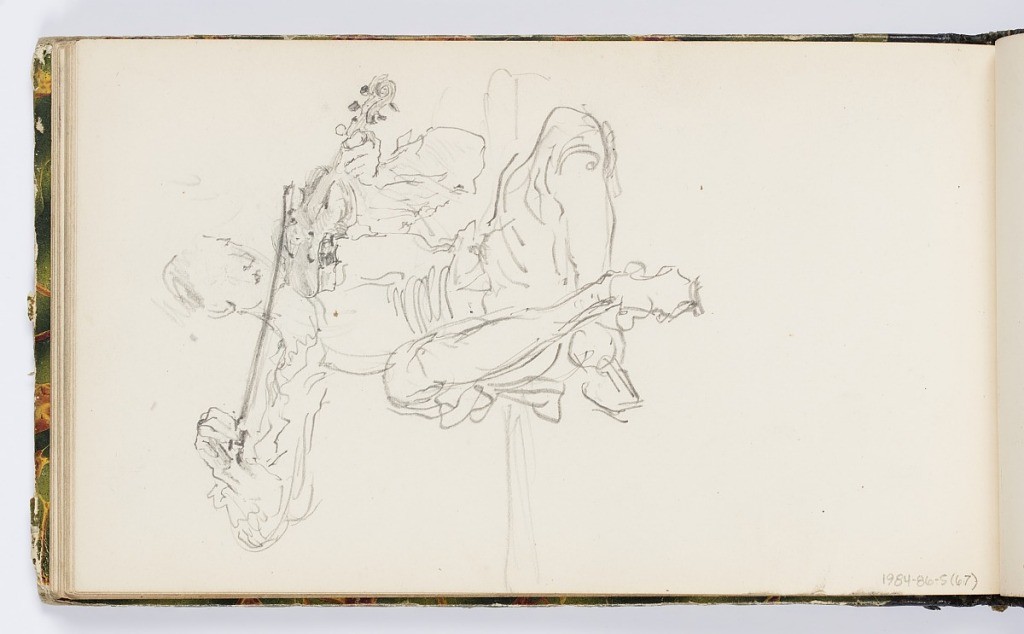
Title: Sketchbook Page: Seated Figure with Violin
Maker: Kenyon Cox, American, 1856–1919
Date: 1875
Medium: Graphite on paper
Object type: Sketchbook folio
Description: Seated male figure, possibly in period costume, playing a violin.